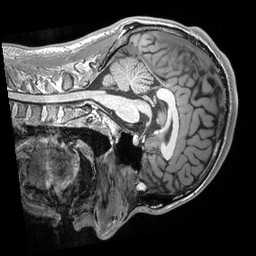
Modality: T1w
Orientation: sagittal
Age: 23
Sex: male
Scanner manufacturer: siemens
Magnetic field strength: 3 T
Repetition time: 2.53 s
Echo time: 0.00298 s